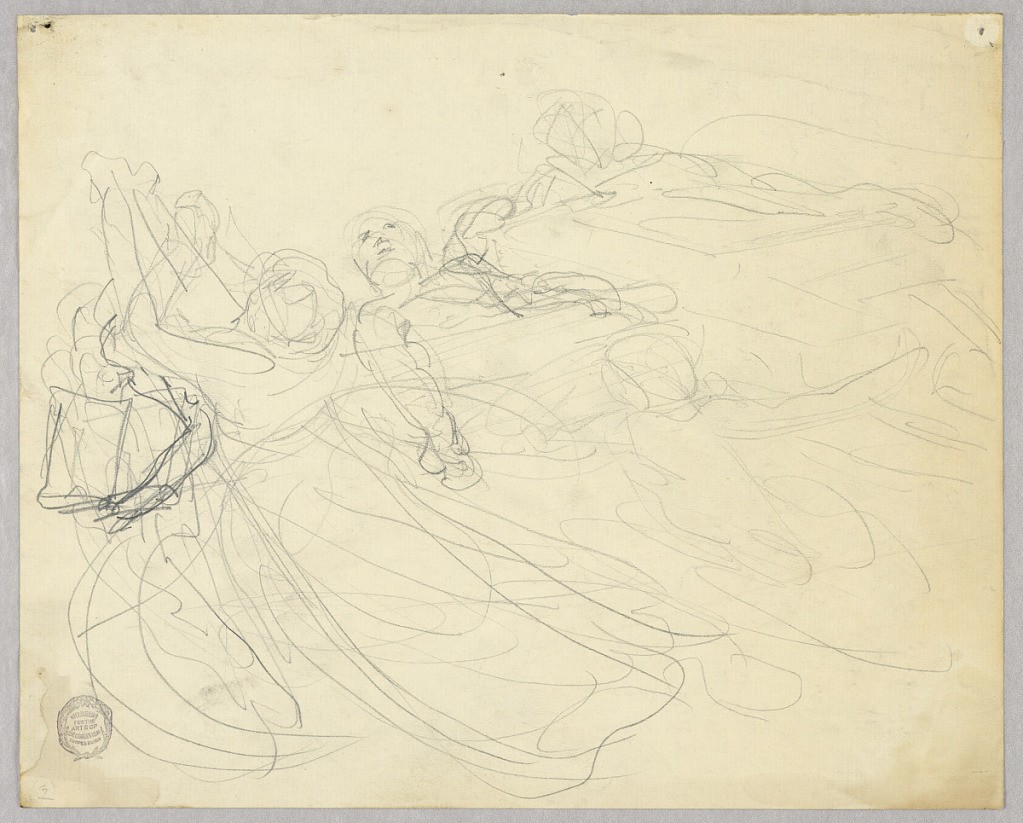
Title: Sketch of Figural Group for Ascension
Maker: Francis Augustus Lathrop, American, 1849–1909
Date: ca. 1895
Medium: Graphite on laid paper
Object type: Drawing
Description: Sketch of figures bearing cross, looking up.